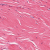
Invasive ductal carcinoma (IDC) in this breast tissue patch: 0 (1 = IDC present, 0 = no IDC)